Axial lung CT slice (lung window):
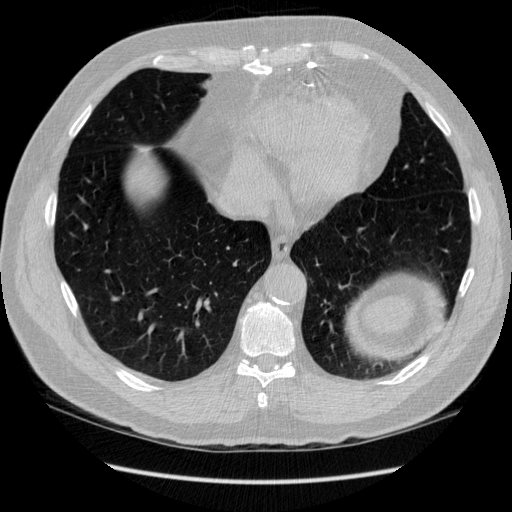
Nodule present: no